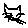
Label: cat